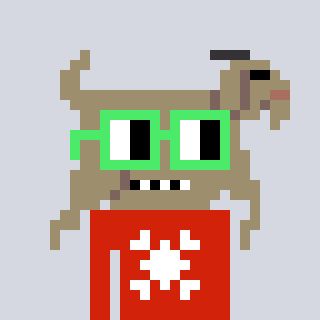
a pixel art character with square light green glasses, a goat-shaped head and a red-colored body on a cool background